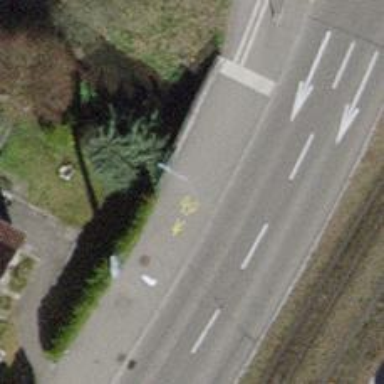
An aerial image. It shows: Asphalt sidewalk path.